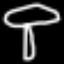
Label: mushroom